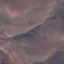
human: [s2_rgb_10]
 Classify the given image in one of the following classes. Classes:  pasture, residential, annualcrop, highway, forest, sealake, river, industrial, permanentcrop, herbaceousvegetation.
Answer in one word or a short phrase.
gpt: HerbaceousVegetation